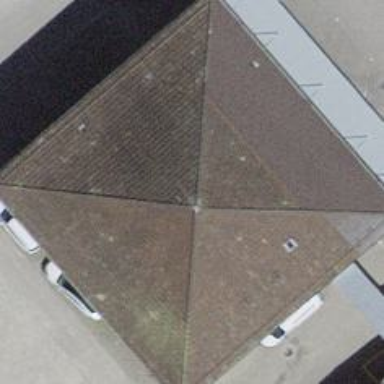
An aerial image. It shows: Building with pyramidal-shaped roof.